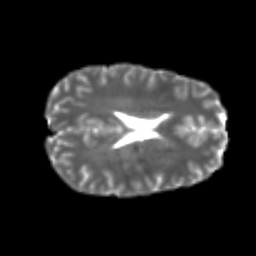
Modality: T2w
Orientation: axial
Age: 22
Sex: male
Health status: healthy
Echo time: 0.074 s